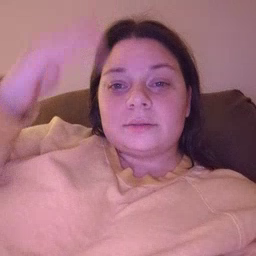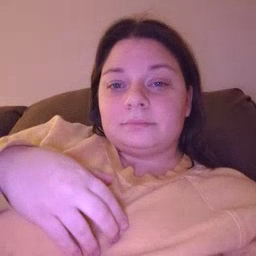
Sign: hat